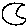
Label: moon